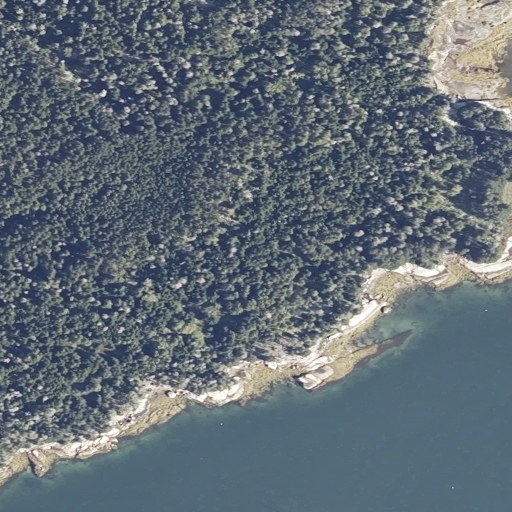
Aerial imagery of island in Maine named Camp Island containing evergreen forest, open water, herbaceous wetlands, woody wetlands, and barren land